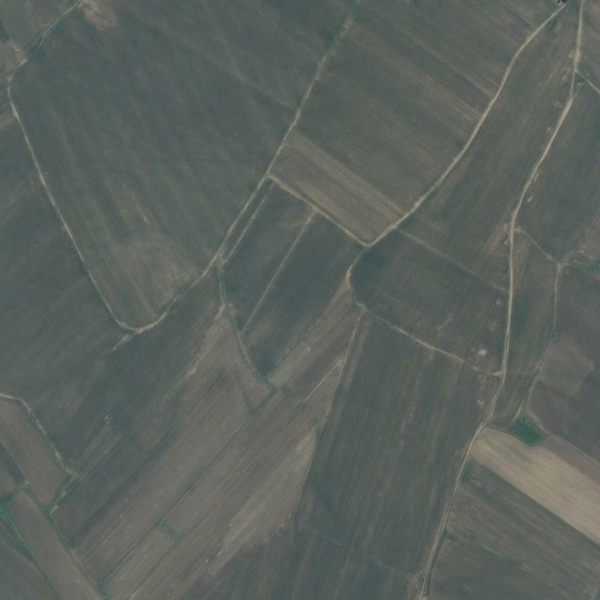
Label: Farmland